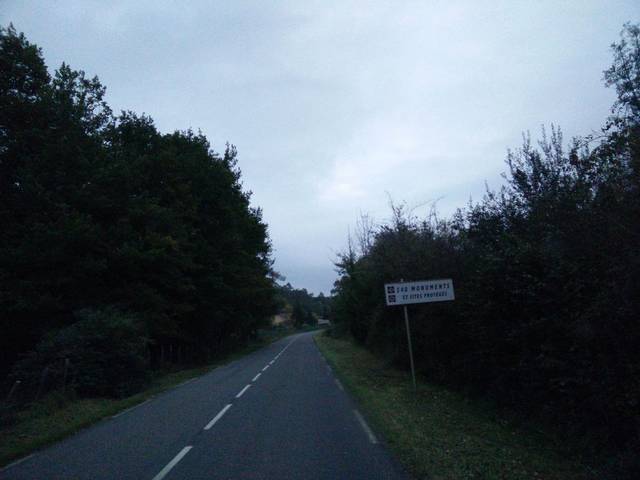
Region: France
Coordinates: 44.795, 1.305